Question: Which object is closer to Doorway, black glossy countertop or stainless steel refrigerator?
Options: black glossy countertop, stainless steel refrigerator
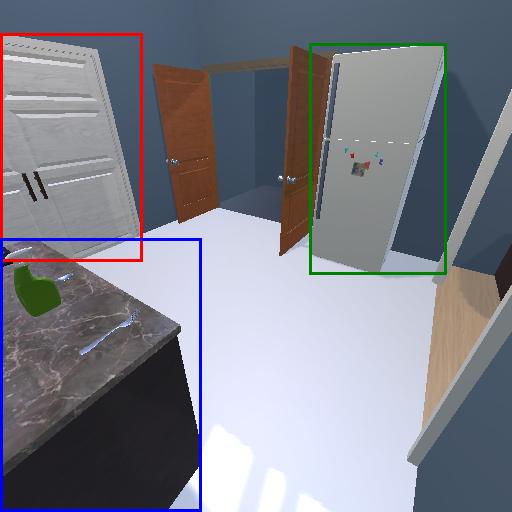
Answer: black glossy countertop